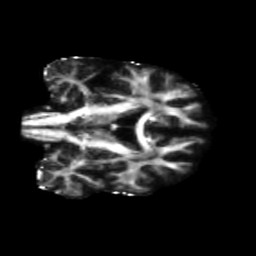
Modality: FA
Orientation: coronal
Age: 73
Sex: female
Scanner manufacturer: siemens
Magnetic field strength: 3 T
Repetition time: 5.47 s
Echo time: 0.0854 s